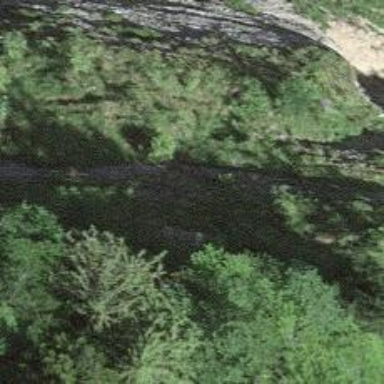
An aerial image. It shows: Cliff in nature.